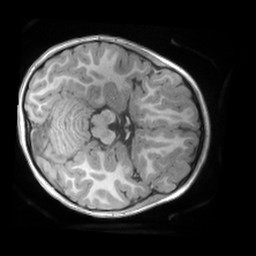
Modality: T1w
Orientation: axial
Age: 4
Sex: female
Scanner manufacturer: siemens
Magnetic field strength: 3 T
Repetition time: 2.53 s
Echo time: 0.00164 s